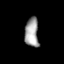
Tissue: prostate
Cell type: T cells
Senescence score: 0.3306
Nuclear area (px): 398
Mean DAPI intensity: 158.827